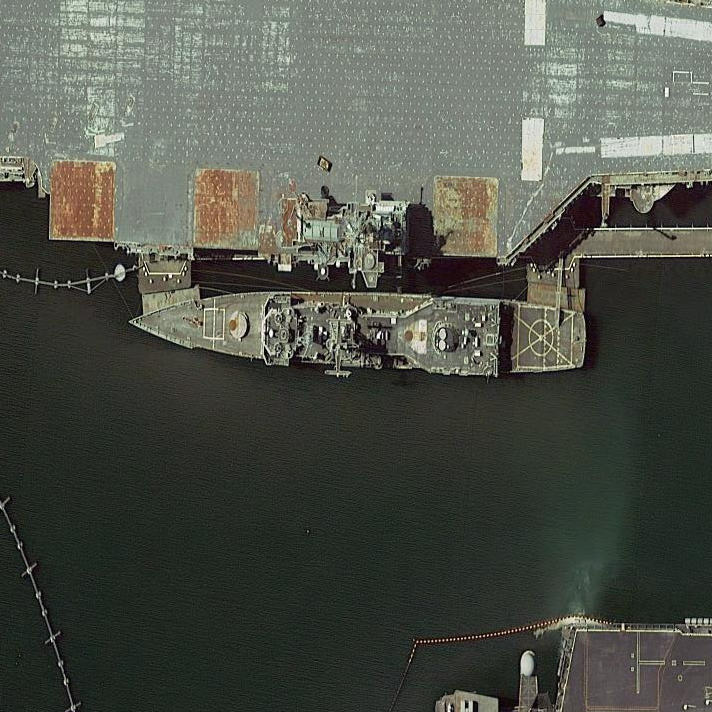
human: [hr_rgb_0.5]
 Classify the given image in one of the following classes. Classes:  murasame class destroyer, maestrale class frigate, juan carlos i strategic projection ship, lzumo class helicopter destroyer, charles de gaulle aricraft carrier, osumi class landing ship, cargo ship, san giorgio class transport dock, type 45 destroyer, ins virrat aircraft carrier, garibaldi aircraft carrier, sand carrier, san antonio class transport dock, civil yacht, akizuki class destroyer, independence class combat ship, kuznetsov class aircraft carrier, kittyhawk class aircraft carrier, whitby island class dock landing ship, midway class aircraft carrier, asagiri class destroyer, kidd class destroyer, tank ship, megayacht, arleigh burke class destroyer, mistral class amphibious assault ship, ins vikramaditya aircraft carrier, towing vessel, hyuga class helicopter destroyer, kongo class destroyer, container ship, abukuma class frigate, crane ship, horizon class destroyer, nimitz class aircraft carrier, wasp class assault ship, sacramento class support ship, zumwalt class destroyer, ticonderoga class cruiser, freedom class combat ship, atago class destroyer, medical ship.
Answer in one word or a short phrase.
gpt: Ticonderoga class cruiser